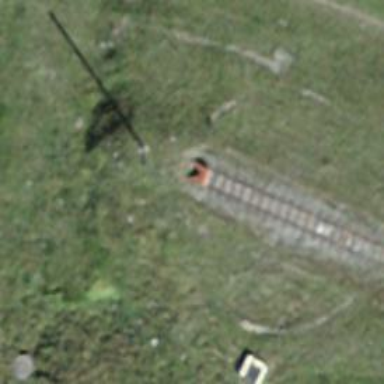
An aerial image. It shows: Railway buffer stop.